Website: home-depot
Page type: receipt
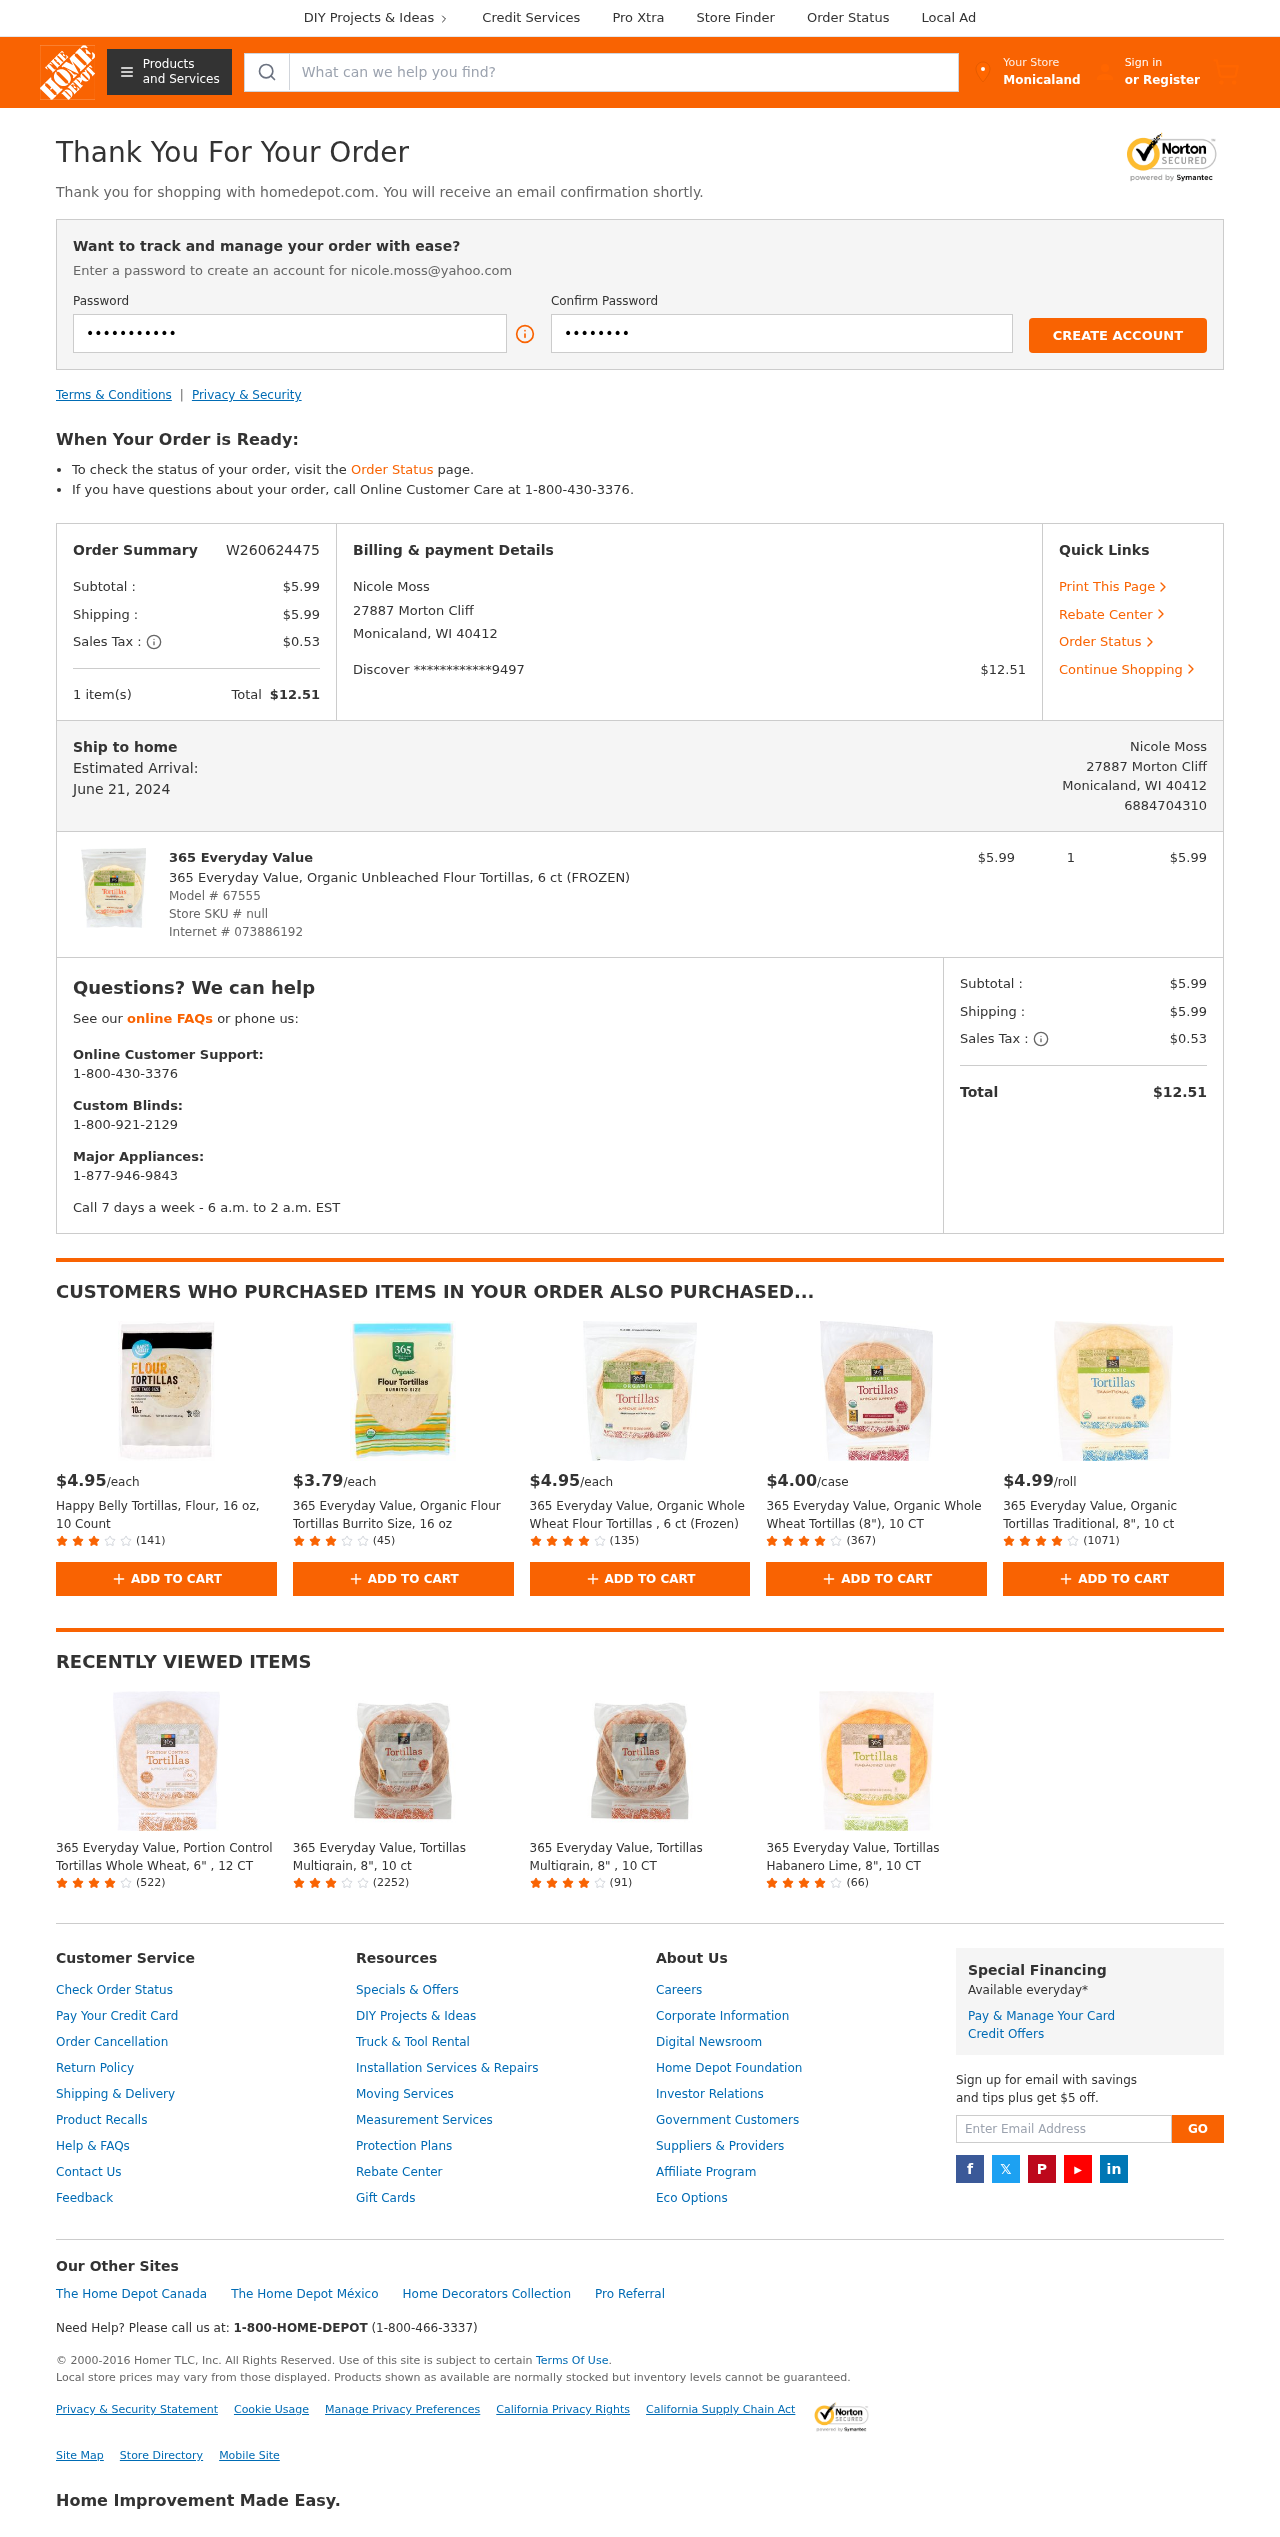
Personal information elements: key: PII_CARD_LAST4
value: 9497
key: PII_CARD_TYPE
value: Discover
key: PII_CITY
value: Monicaland
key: PII_EMAIL
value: nicole.moss@yahoo.com
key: PII_FULLNAME
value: Nicole Moss
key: PII_PHONE
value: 6884704310
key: PII_STREET
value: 27887 Morton Cliff
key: PII_CITY_STATE_ZIP
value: Monicaland, WI 40412
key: PII_FULLNAME2
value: Nicole Moss
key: PII_POSTCODE
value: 40412
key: PII_STATE_ABBR
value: WI
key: PII_POSTCODE_FULL
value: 40412
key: PII_CITY_STATE
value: Monicaland, WI
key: PII_POSTCODE_NUMERIC
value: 40412
Product elements: key: PRODUCT1_BRAND
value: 365 Everyday Value
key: PRODUCT1_NAME
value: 365 Everyday Value, Organic Unbleached Flour Tortillas, 6 ct (FROZEN)
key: PRODUCT1_PRICE
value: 5.99
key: PRODUCT1_QUANTITY
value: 1
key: PRODUCT2_PRICE
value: $4.95
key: PRODUCT2_NAME
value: Happy Belly Tortillas, Flour, 16 oz, 10 Count
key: PRODUCT2_NUM_RATINGS
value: (141)
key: PRODUCT3_PRICE
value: $3.79
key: PRODUCT3_NAME
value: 365 Everyday Value, Organic Flour Tortillas Burrito Size, 16 oz
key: PRODUCT3_NUM_RATINGS
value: (45)
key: PRODUCT4_PRICE
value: $4.95
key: PRODUCT4_NAME
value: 365 Everyday Value, Organic Whole Wheat Flour Tortillas , 6 ct (Frozen)
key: PRODUCT4_NUM_RATINGS
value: (135)
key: PRODUCT5_PRICE
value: $4.00
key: PRODUCT5_NAME
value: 365 Everyday Value, Organic Whole Wheat Tortillas (8"), 10 CT
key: PRODUCT5_NUM_RATINGS
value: (367)
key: PRODUCT6_PRICE
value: $4.99
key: PRODUCT6_NAME
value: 365 Everyday Value, Organic Tortillas Traditional, 8", 10 ct
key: PRODUCT6_NUM_RATINGS
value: (1071)
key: PRODUCT7_NAME
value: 365 Everyday Value, Portion Control Tortillas Whole Wheat, 6" , 12 CT
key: PRODUCT7_NUM_RATINGS
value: (522)
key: PRODUCT8_NAME
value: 365 Everyday Value, Tortillas Multigrain, 8", 10 ct
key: PRODUCT8_NUM_RATINGS
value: (2252)
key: PRODUCT9_NAME
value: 365 Everyday Value, Tortillas Multigrain, 8" , 10 CT
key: PRODUCT9_NUM_RATINGS
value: (91)
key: PRODUCT10_NAME
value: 365 Everyday Value, Tortillas Habanero Lime, 8", 10 CT
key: PRODUCT10_NUM_RATINGS
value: (66)
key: PRODUCT_MODEL_NUMBER
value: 67555
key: PRODUCT_INTERNET_NUMBER
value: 073886192
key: PRODUCT1_LINE_TOTAL
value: $5.99
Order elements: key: ORDER_ID
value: W260624475
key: ORDER_SUBTOTAL
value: $5.99
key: ORDER_SHIPPING_COST
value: $5.99
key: ORDER_TAX
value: $0.53
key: ORDER_NUM_ITEMS
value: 1 item(s)
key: ORDER_TOTAL
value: $12.51
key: ORDER_DELIVERY_DATE
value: June 21, 2024
Search elements: key: HEADER_SEARCH
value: What can we help you find?
Other elements: key: STORE_SKU
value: null